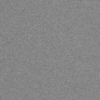
Label: dusty